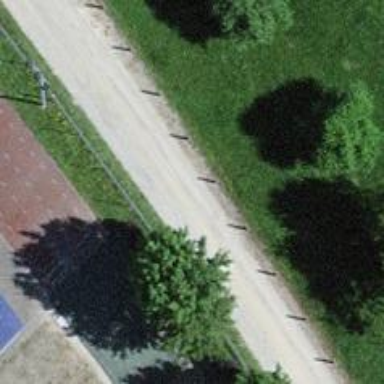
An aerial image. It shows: Unclassified road with grade 2 tracktype.